Question: I have 30 data points on a graph, but the chart's X Axis splits up the numbers, and doesn't give a label per data point. See below.

'''
class TrendChartViewController: UIViewController {
@IBOutlet var combinedChart: CombinedChartView!
var viewModel: TrendChartViewModelProtocol! {
didSet {
updateChart()
}
}
private func updateChart() {
if let dataset = viewModel.dataset {
let data = CombinedChartData()
data.lineData = LineChartData(dataSets: [dataset.current, dataset.py])
data.barData = getBarChartData(dataset: dataset.budget)
combinedChart.data = data
combinedChart.xAxis.valueFormatter = DateValueFormatter(timeframe: viewModel.timeframe)
removeGridLines()
}
}
private func getBarChartData(dataset: BarChartDataSet) -> BarChartData {
var barChartData = BarChartData(dataSet: dataset)
barChartData.barWidth = 0.45
return barChartData
}
private func removeGridLines() {
combinedChart.xAxis.drawGridLinesEnabled = false
combinedChart.leftAxis.drawGridLinesEnabled = false
combinedChart.rightAxis.drawGridLinesEnabled = false
combinedChart.drawGridBackgroundEnabled = false
}
'''
Here is an example of one of our dataset...
'''
private func getCurrentDataSet() -> LineChartDataSet {
let values = timeframe == .days ? report?.charts[0].data.days : report?.charts[0].data.months
let currentEntries: [ChartDataEntry] = values?
.enumerated()
.flatMap {
return ChartDataEntry(x: Double($0), y: $1.current[unit.rawValue] ?? 0)
} ?? []
let currentDataSet = LineChartDataSet(values: currentEntries, label: NSLocalizedString("Current", comment: ""))
let color = UIColor.Bridgestone.forest.B500
currentDataSet.setColor(color)
currentDataSet.circleColors = [color]
currentDataSet.circleHoleColor = color
currentDataSet.circleRadius = 5
currentDataSet.lineWidth = 2.5
return currentDataSet
}
'''
So how can I get it to show X Axis label values per data point? Thanks!
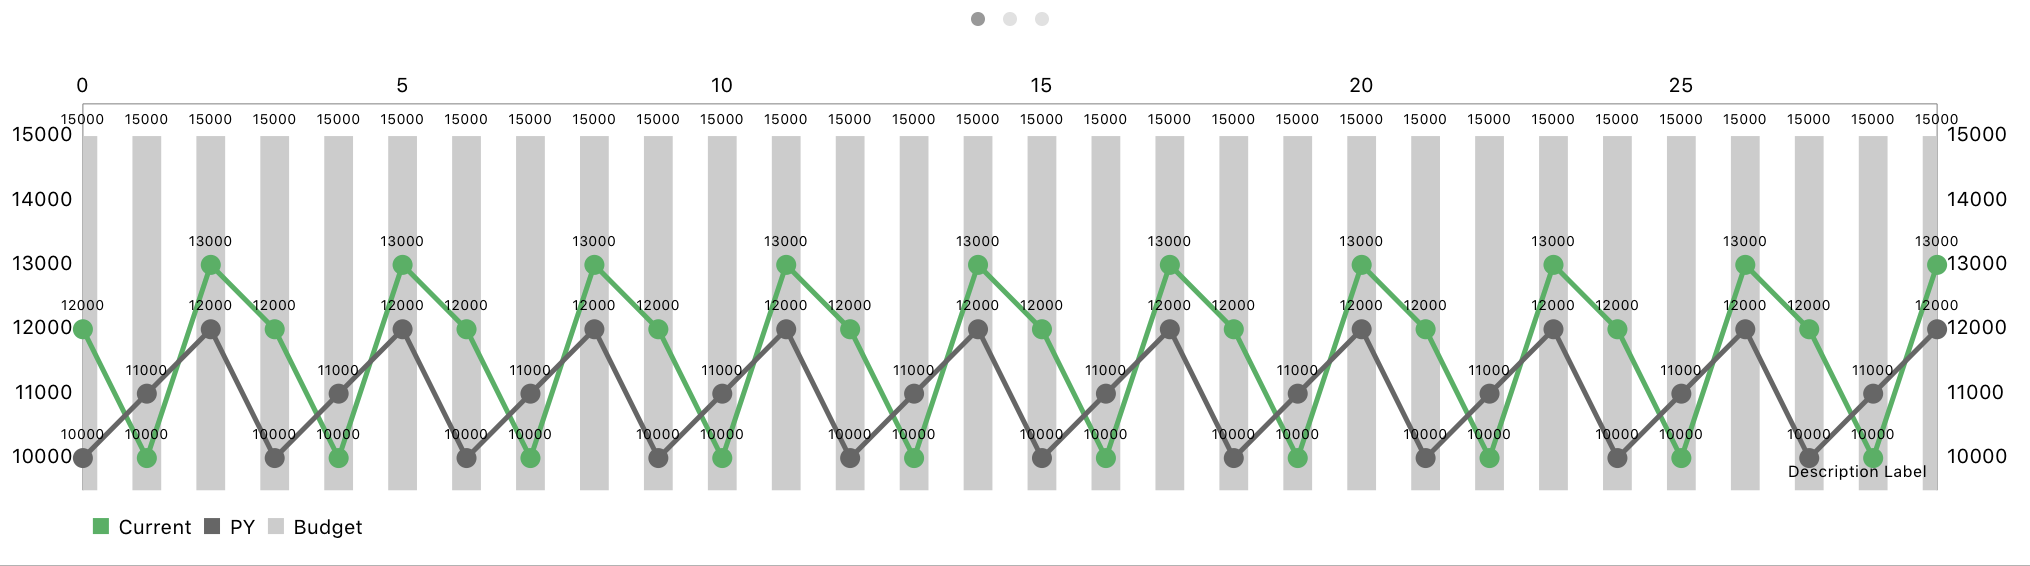
Answer: You need to use func xAxis.setLabelCount if you want to set number of labels on xAxis, e.g.
'''
combinedChart.xAxis.setLabelCount(countOfMyDataPoints, force: true)
'''